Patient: sex M, age 52
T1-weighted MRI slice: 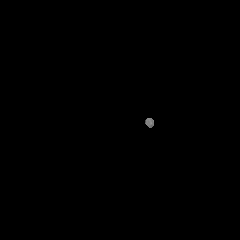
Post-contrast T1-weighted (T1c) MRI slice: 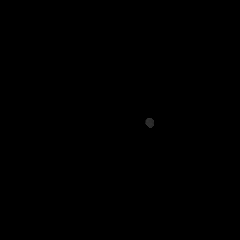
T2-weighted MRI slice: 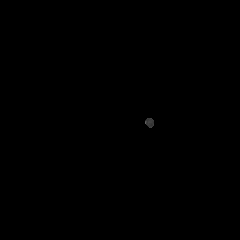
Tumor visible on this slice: no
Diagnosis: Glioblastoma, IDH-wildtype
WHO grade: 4